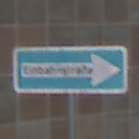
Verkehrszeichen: EinbahnstrasseRechtsweisend
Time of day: MorningAfternoon
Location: Roofed (Urban)
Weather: PartlyCloudy
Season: NotSpecified
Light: Natural